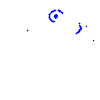
Particle: kaon